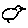
Label: bird